Question: I have a small issue with the bootstrap grid system.
It's a bit difficult to explain my problem, so I added a picture to prove my issue. This issue happens when I add pictures on the second line (when the first line is full

How can I fix this?
My code:
'''
<div class="row-fluid">
<div class="span3">
<div class="portfolio-thumb">
<img src="http://dribbble.s3.amazonaws.com/users/29591/screenshots/<PHONE>/flat_icons_1x.png">
</div>
</div>
<div class="span3">
<div class="portfolio-thumb">
<img src="http://dribbble.s3.amazonaws.com/users/24078/screenshots/<PHONE>/whale.jpg">
</div>
</div>
<div class="span3">
<div class="portfolio-thumb">
<img src="http://dribbble.s3.amazonaws.com/users/141038/screenshots/<PHONE>/cfrej_1x.png">
</div>
</div>
<div class="span3">
<div class="portfolio-thumb">
<img src="http://dribbble.s3.amazonaws.com/users/86429/screenshots/<PHONE>/happywoodcutter_ipad_sounas_1x.jpg">
</div>
</div>
<div class="span3">
<div class="portfolio-thumb">
<img src="http://dribbble.s3.amazonaws.com/users/86429/screenshots/<PHONE>/happywoodcutter_ipad_sounas_1x.jpg">
</div>
</div>
</div>
'''
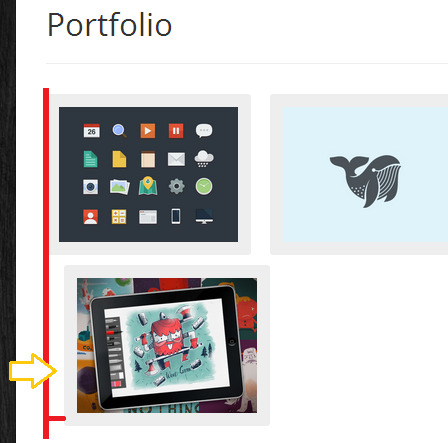
Answer: A row in Bootstrap equals to 12 columns. You are trying to insert 15 columns in a 12 column row (5 divs, each spanning on 3 columns).
This should do the trick:
'''
<!DOCTYPE HTML>
<html>
<head>
<link rel="stylesheet" type ="text/css" href="bootstrap-responsive.min.css">
</head>
<body>
<div class="row-fluid">
<div class="portfolio-thumb span3">
<img src="http://dribbble.s3.amazonaws.com/users/29591/screenshots/<PHONE>/flat_icons_1x.png">
</div>
<div class="portfolio-thumb span3">
<img src="http://dribbble.s3.amazonaws.com/users/24078/screenshots/<PHONE>/whale.jpg">
</div>
<div class="portfolio-thumb span3">
<img src="http://dribbble.s3.amazonaws.com/users/141038/screenshots/<PHONE>/cfrej_1x.png">
</div>
<div class="portfolio-thumb span3">
<img src="http://dribbble.s3.amazonaws.com/users/86429/screenshots/<PHONE>/happywoodcutter_ipad_sounas_1x.jpg">
</div>
<div class="row-fluid">
<div class="portfolio-thumb span3">
<img src="http://dribbble.s3.amazonaws.com/users/86429/screenshots/<PHONE>/happywoodcutter_ipad_sounas_1x.jpg">
</div>
</div>
</body>
</html>
'''